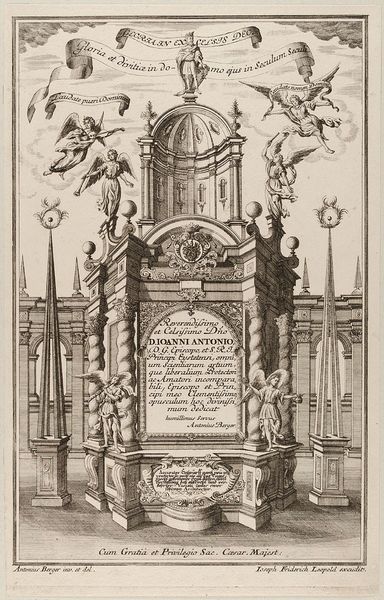
Titel: Titelblatt der Folge 'Accurater Entwurff gantz neu inventirter u. noch nie an das Tagesliecht gekommener Orgelkästen'
Künstler: Anton Berger
Standort: Hamburg
Institution: Museum für Kunst und Gewerbe Hamburg
Schlagwörter: pfeiler, symbol, barock, spitzen, engel, schrift, papier, grafik, graphik, ornamente, fotografie, photographie, nische, druckgraphik, druckgrafik, radierung, stich, widmung, kugeln, tore, statuen, kapelle, harfe, david, kupferstich, obelisken, stehlen, schriftbänder, wappenschild, familienwappen, reproduktionen, barockzeit, barockzeitalter, druckerzeugnisse, architekturdarstellungen, könig, säule, ornamentstich, vorlageblätter